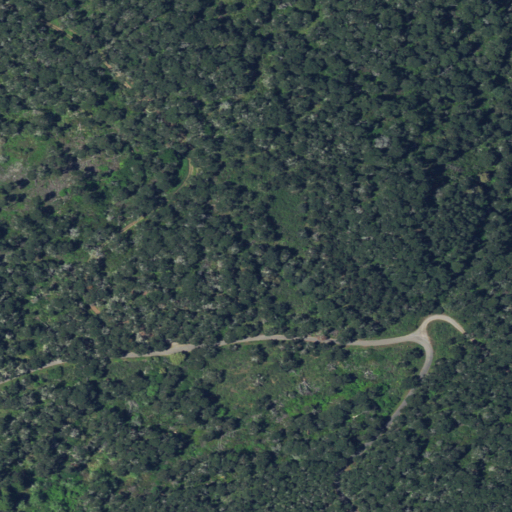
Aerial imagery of ridge(s) in California named Inverness Ridge containing evergreen forest, medium intensity development, mixed forest, high intensity development, low intensity development, and shrub